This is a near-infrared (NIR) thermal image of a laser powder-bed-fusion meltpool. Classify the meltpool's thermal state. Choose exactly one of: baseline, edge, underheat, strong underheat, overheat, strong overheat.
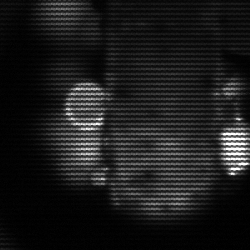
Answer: strong underheat